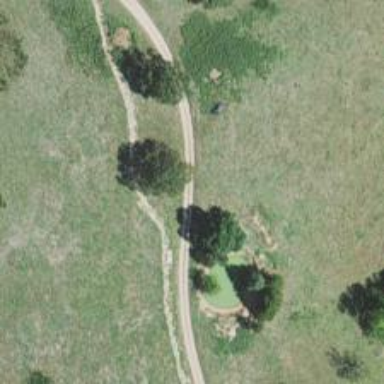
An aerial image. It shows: Driveway leading to service road.